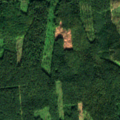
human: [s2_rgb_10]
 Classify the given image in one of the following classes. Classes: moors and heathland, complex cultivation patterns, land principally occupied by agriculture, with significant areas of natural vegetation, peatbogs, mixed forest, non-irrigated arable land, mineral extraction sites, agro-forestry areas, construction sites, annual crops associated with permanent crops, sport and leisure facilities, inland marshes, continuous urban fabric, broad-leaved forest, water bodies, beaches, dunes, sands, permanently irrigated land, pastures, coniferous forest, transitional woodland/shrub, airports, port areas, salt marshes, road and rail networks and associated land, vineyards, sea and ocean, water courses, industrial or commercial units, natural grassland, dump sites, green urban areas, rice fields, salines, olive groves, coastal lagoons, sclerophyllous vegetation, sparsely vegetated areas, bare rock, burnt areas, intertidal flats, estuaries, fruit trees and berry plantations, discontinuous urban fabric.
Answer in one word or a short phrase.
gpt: broad-leaved forest, coniferous forest, mixed forest, transitional woodland/shrub